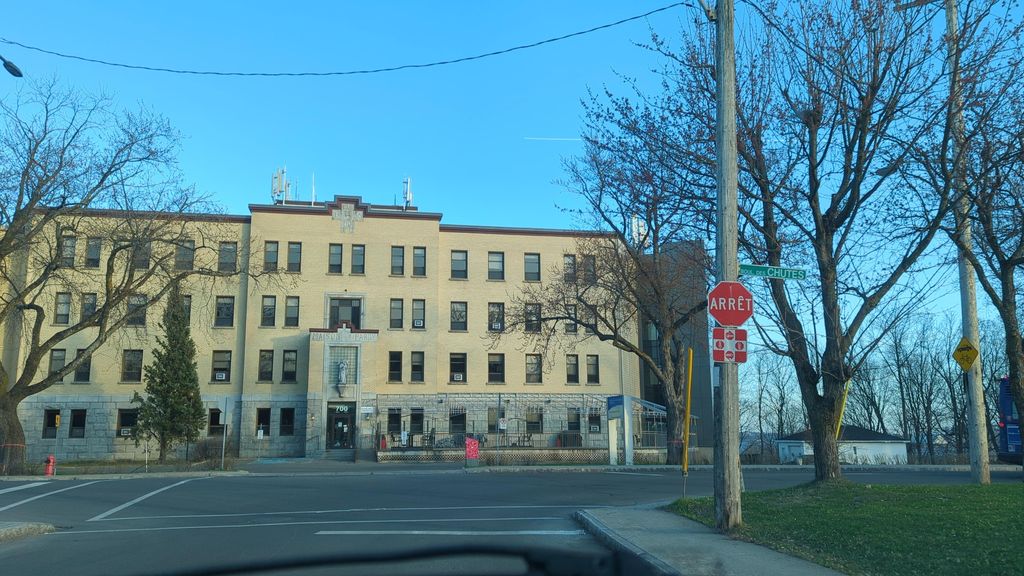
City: quebec_city